Question: I asked this question previously, then someone suggested that it was a duplicate of another previously answered question. However, I could not adapt that solution to what I need despite 3 hours of trying.
So, my new question is how to adapt that solution to my own needs.
A simplified version of my category/subcategory database schema looks like this:
'''
record_id title level parent_cat_id parent_id keywords
-------------------------------------------------------------------------------------------
1 Antiques & Collectables 0 NULL NULL junk
2 Art 0 NULL NULL
25 Furniture 1 1 1
59 Office Furniture 2 1 25 retro,shabby chic
101 Chairs 3 1 59
'''
Notes:
- - -
I added the keyword column to assist keyword searches so that items in certain relevant categories would be returned if the user entered a keyword but did not select a category to drill down into.
So, at the front end, after the user enters keyword, e.g., "Retro", I need to return not only the category that has the term "retro" in its keyword column, but also all higher level categories. So, according to the schema above, a search on "retro" would return category 59 along with its super-categories - 25 and 1.
The query should be sorted by level, such that the front end search results would look something like this (after necessary coding):

The solution offered is from <URL>
And the query is as follows:
'''
SELECT T2.id, T2.title,T2.controller,T2.method,T2.url
FROM (
SELECT
@r AS _id,
(SELECT @r := parent_id FROM menu WHERE id = _id) AS parent_id,
@l := @l + 1 AS lvl
FROM
(SELECT @r := 31, @l := 0) vars,
menu m
WHERE @r <> 0) T1
JOIN menu T2
ON T1._id = T2.id
ORDER BY T1.lvl DESC;
'''
I need to adapt this query to work off a passed keyword, not an ID.
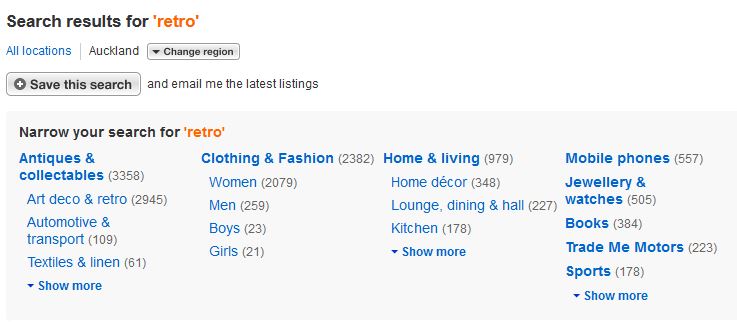
Answer: Edit the 'vars' subquery to have @r equal to the record_id of the row with the keywork, something like
'''
SELECT T2.record_id, T2.title,T2.level,T2.keywords
FROM (SELECT @r AS _id
, (SELECT @r := parent_id
FROM tblAllCategories
WHERE record_id = _id) AS parent_id
, @l := @l + 1 AS lvl
FROM (SELECT @r := record_id, @l := 0
FROM tblAllCategories
WHERE keywords like '%retro%') vars
, tblAllCategories m
WHERE @r <> 0) T1
JOIN tblAllCategories T2 ON T1._id = T2.record_id
ORDER BY T1.lvl DESC;
'''
<URL>
Having the keywork as a comma separated values is not the best, a many to many relationship between this table and a keyword table (with the compulsory junction table) will be better as it will avoid the use of 'LIKE'. In this example if there were another category with the keyword 'retrobike' that category and all his hierarchy will also be in the result.